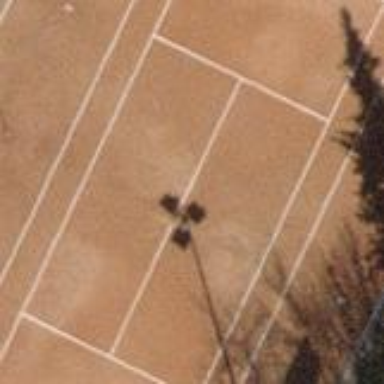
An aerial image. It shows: Tennis court on the leisure land pitch.